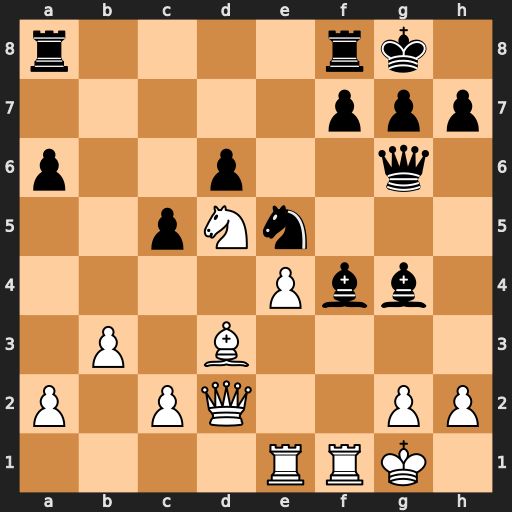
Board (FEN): r4rk1/5ppp/p2p2q1/2pNn3/4Pbb1/1P1B4/P1PQ2PP/4RRK1
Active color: w
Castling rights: -
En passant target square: -
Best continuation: Ne7+ Kh8 Nxg6+